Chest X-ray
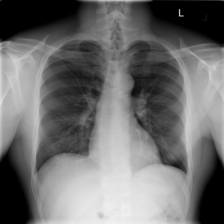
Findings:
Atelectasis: negative
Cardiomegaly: negative
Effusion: negative
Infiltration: positive
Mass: negative
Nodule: negative
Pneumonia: negative
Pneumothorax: negative
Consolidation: negative
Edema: negative
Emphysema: negative
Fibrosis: negative
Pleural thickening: negative
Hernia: negative